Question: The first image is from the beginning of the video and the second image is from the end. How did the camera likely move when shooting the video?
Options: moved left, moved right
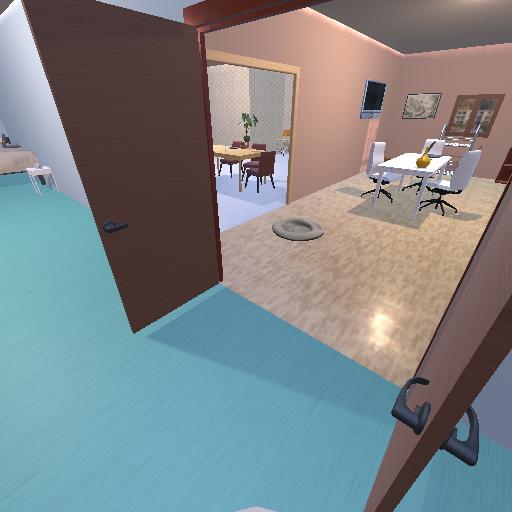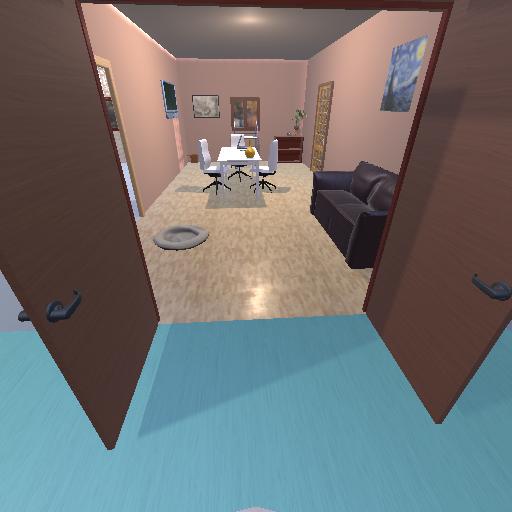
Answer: moved left